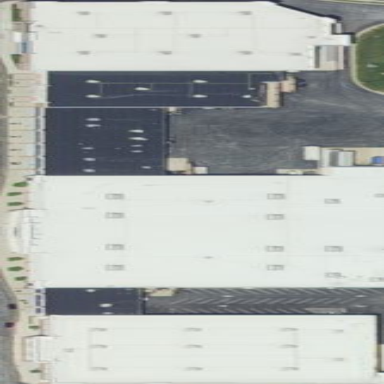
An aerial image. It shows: Retail building.